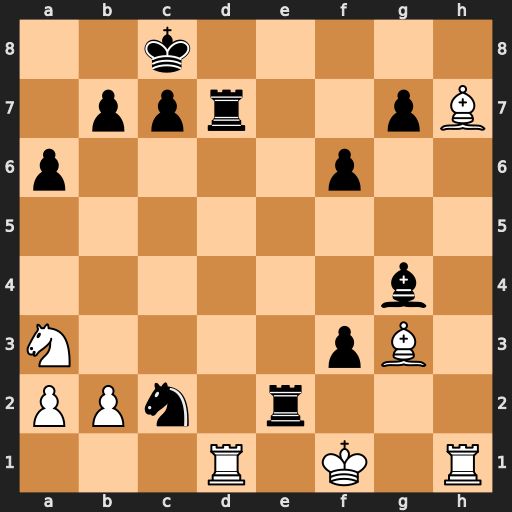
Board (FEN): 2k5/1ppr2pB/p4p2/8/6b1/N4pB1/PPn1r3/3R1K1R
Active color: w
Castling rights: -
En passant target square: -
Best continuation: Bxc2 Rxd1+ Bxd1